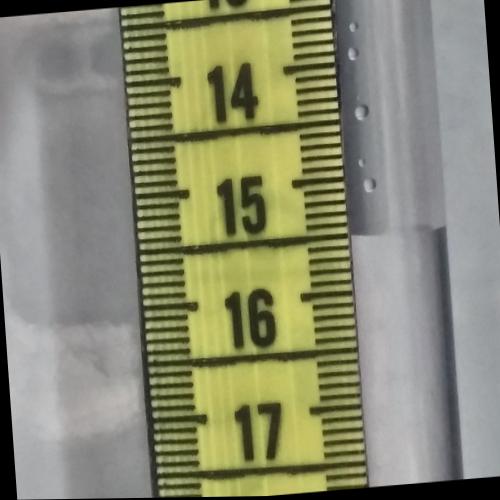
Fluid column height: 15.5 cm